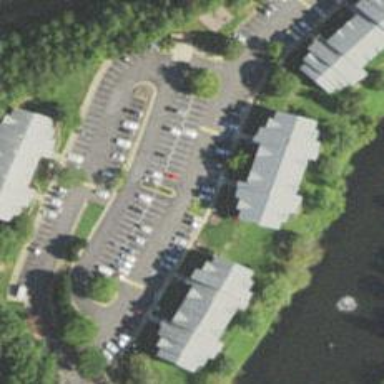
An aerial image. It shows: Parking space is available.